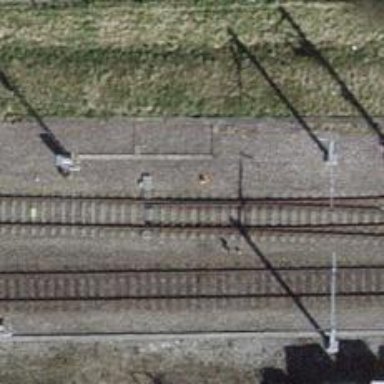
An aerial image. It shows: Railway track with contact line for electrification.